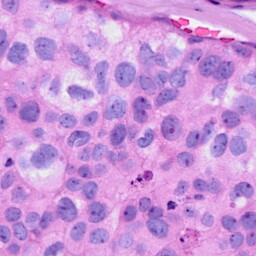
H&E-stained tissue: Breast